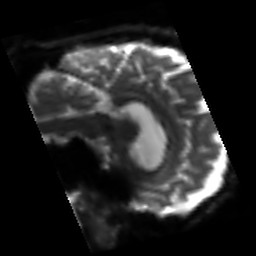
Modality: sbref
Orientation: sagittal
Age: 56
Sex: male
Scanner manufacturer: siemens
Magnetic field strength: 3 T
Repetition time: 3.2 s
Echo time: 0.081 s